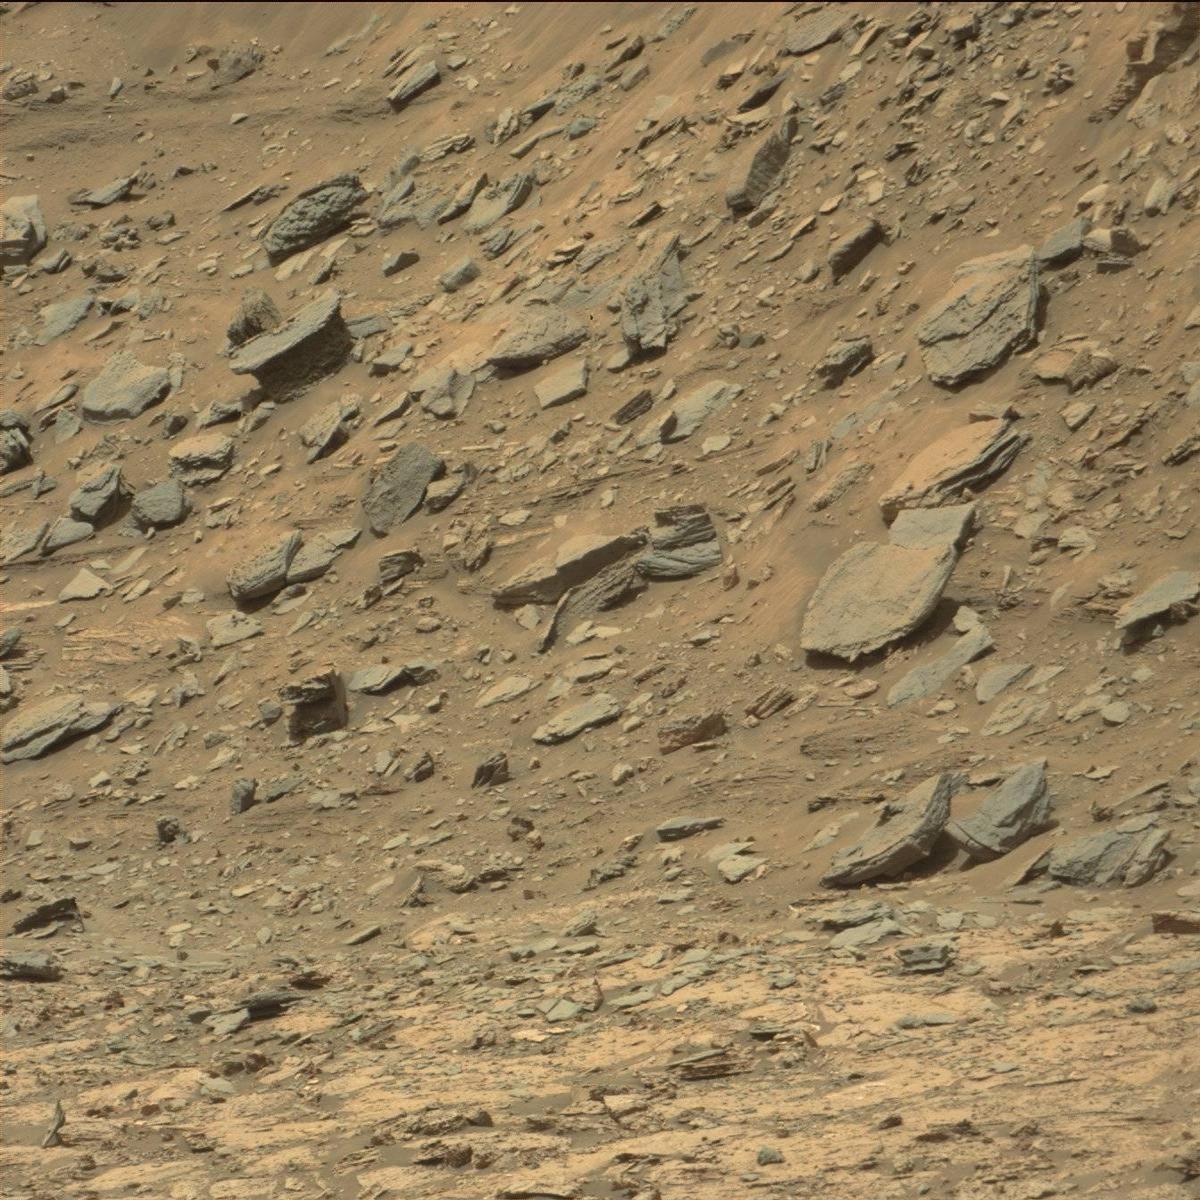
Terrain classes present: Bedrock, Rock, Sand / Soil